Question: I have the following data frame. The gaps between time slots are different, sometimes small, sometimes large:
'''
history <- structure(list(timestamp = structure(1:13, .Label = c("2006-06-11 04:43:56",
"2006-06-11 04:47:24", "2006-06-11 04:47:54", "2006-06-11 04:49:37",
"2006-06-11 04:52:12", "2006-06-11 04:58:22", "2006-06-11 05:01:11",
"2006-06-11 05:06:56", "2006-06-11 05:14:35", "2006-06-11 05:21:44",
"2006-08-21 19:55:50", "2006-08-21 19:56:31", "2007-11-22 22:09:17"
), class = "factor"), page_length = c(1753, 146, 2401, 461, 113,
1248, 1268, 720, 1290, 436, 531, 502, 746)), .Names = c("timestamp",
"page_length"), row.names = c(NA, -13L), class = "data.frame")
history
# timestamp page_length
#1 2006-06-11 04:43:56 1753
#2 2006-06-11 04:47:24 146
#3 2006-06-11 04:47:54 2401
#4 2006-06-11 04:49:37 461
#5 2006-06-11 04:52:12 113
#6 2006-06-11 04:58:22 1248
#7 2006-06-11 05:01:11 1268
#8 2006-06-11 05:06:56 720
#9 2006-06-11 05:14:35 1290
#10 2006-06-11 05:21:44 436
#11 2006-08-21 19:55:50 531
#12 2006-08-21 19:56:31 502
#13 2007-11-22 22:09:17 746
'''
but the issue that I am having is that when I use the following method to plot I don't get a clear separation between time.
'''
plot(as.POSIXlt(history$timestamp,format='%Y-%m-%d %H:%M:%S'),
log(history$page_length), xlab= "Months", ylab= "log page Length", type='l', col='red')
'''
As you see in the plot I want to get a good separation between short timespans

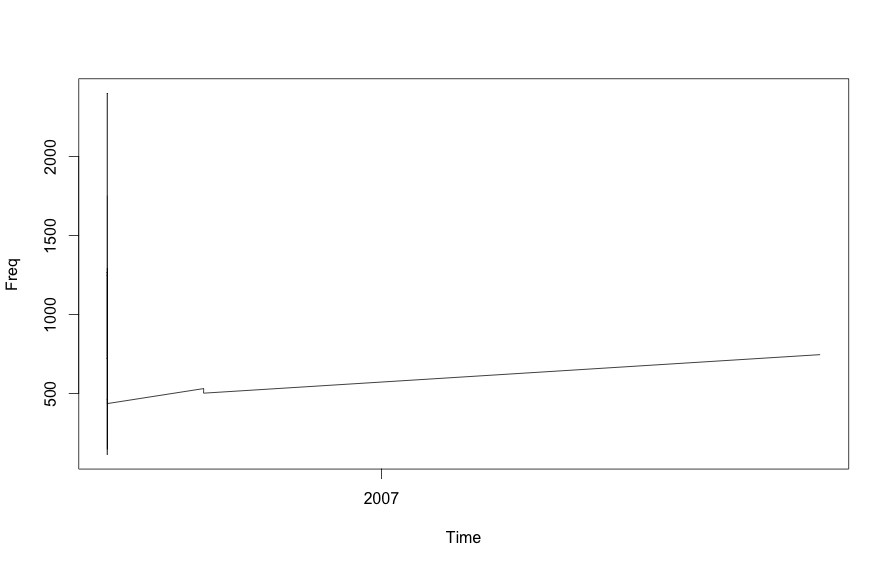
Answer: I use <URL>
'''
library(quantmod)
x <- xts(history[, 2], as.POSIXct(history[, 1]))
chartSeries(log(x), theme="white")
'''

There's also 'chart_Series', but, currently, it is undocumented and less developed than 'chartSeries'.
Alternatively, you can use xts's 'axTicksByTime' function directly, but the x-axis won't be as nicely formatted.
'''
plot(head(axTicksByTime(x), -1), log(x), type="l", col="red")
'''